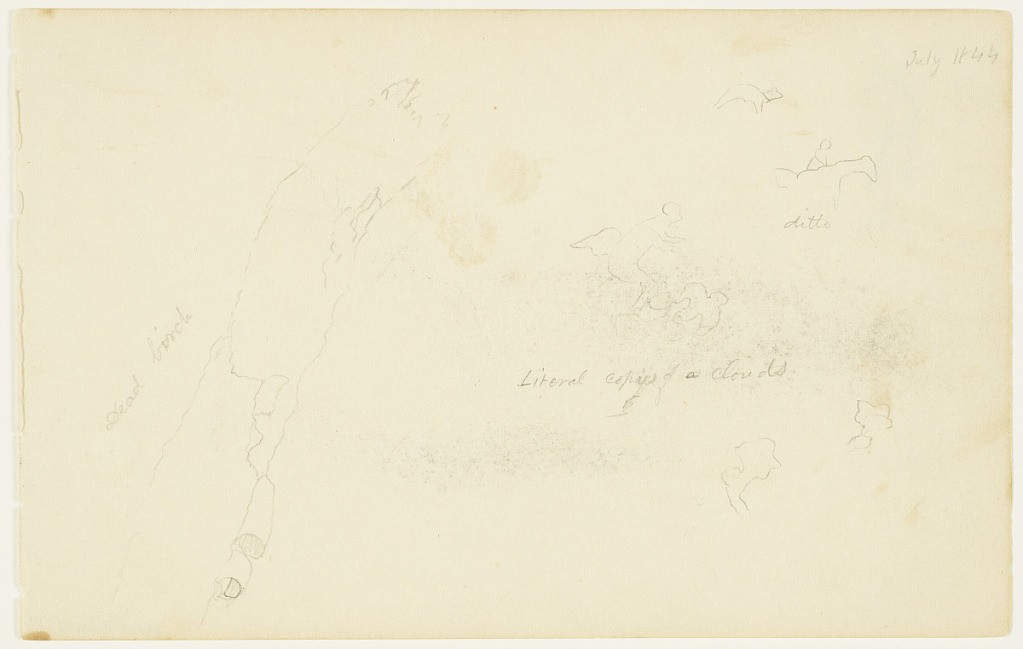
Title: Cloud Figures and Dead Birch, Catskill, New York
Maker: Frederic Edwin Church, American, 1826–1900
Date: July 1844
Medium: Graphite on white wove paper; verso: graphite
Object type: Drawing
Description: Landscape sketches around Catskill, New York, showing views of the trunk of a dead birch tree, at left, and at right, several shapes and figures perceived in the clouds by the young Church. At upper right, the forms of a dog and a figure on horseback are shown. At center, a winged figure like an angel is visible above a bird- or dove-shaped cloud. At lower right are two details of this cloud formation.

Verso: Figure sketch at upper left of a standing boy viewed from behind and facing away from the viewer as he wears a brimmed hat and a smock.